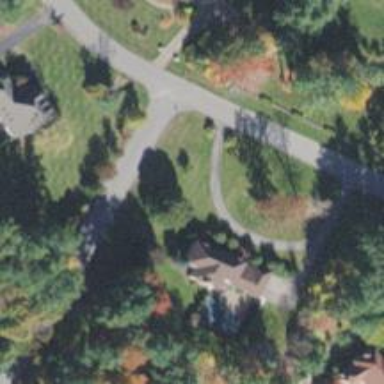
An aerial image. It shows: Driveway.